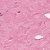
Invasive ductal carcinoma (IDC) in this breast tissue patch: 0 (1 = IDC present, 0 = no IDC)